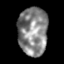
Tissue: skin
Cell type: Epithelial cells
Senescence score: 0.2823
Nuclear area (px): 1395
Mean DAPI intensity: 134.657